Question: Just downloaded the Bing Maps SDK for Visual Studio 2013. Now that I've done that I'm supposed to click PROJECT -> Add Reference and I'll see the SDK under Windows Extensions, but it's not there. The image below is what I get. I have no idea how to make the Bing Map SDK active. Does anyone know anything about this?

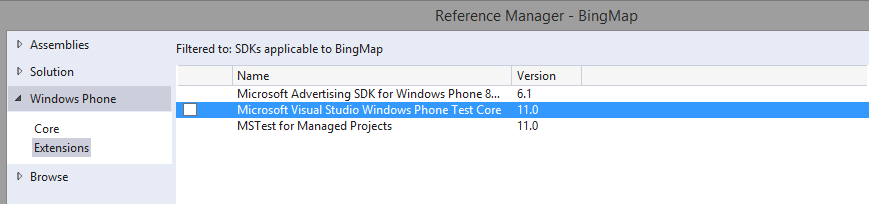
Answer: The Windows Phone version of the Bing Maps Silverlight Control is still supported but it is deprecated and should only be kept for an existing app that you have upgraded from Windows Phone OS 7.1 to Windows Phone 8. To add Bing Maps to a Windows Phone 7 or Windows Phone 8, you can use Bing Maps AJAX Control, Version 7.0 or the Windows Phone 8 Maps API. The Windows Phone 8 Maps API does not use Bing Maps.
for more Reference you can go here <URL>